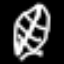
Label: leaf